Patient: sex F, age 37
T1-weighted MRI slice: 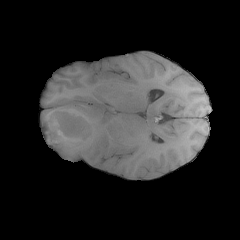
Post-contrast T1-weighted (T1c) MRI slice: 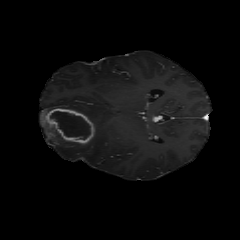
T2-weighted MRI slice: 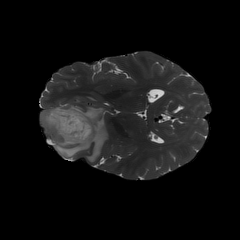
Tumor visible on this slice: yes
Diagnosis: Glioblastoma, IDH-wildtype
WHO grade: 4